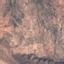
Label: PermanentCrop